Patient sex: M
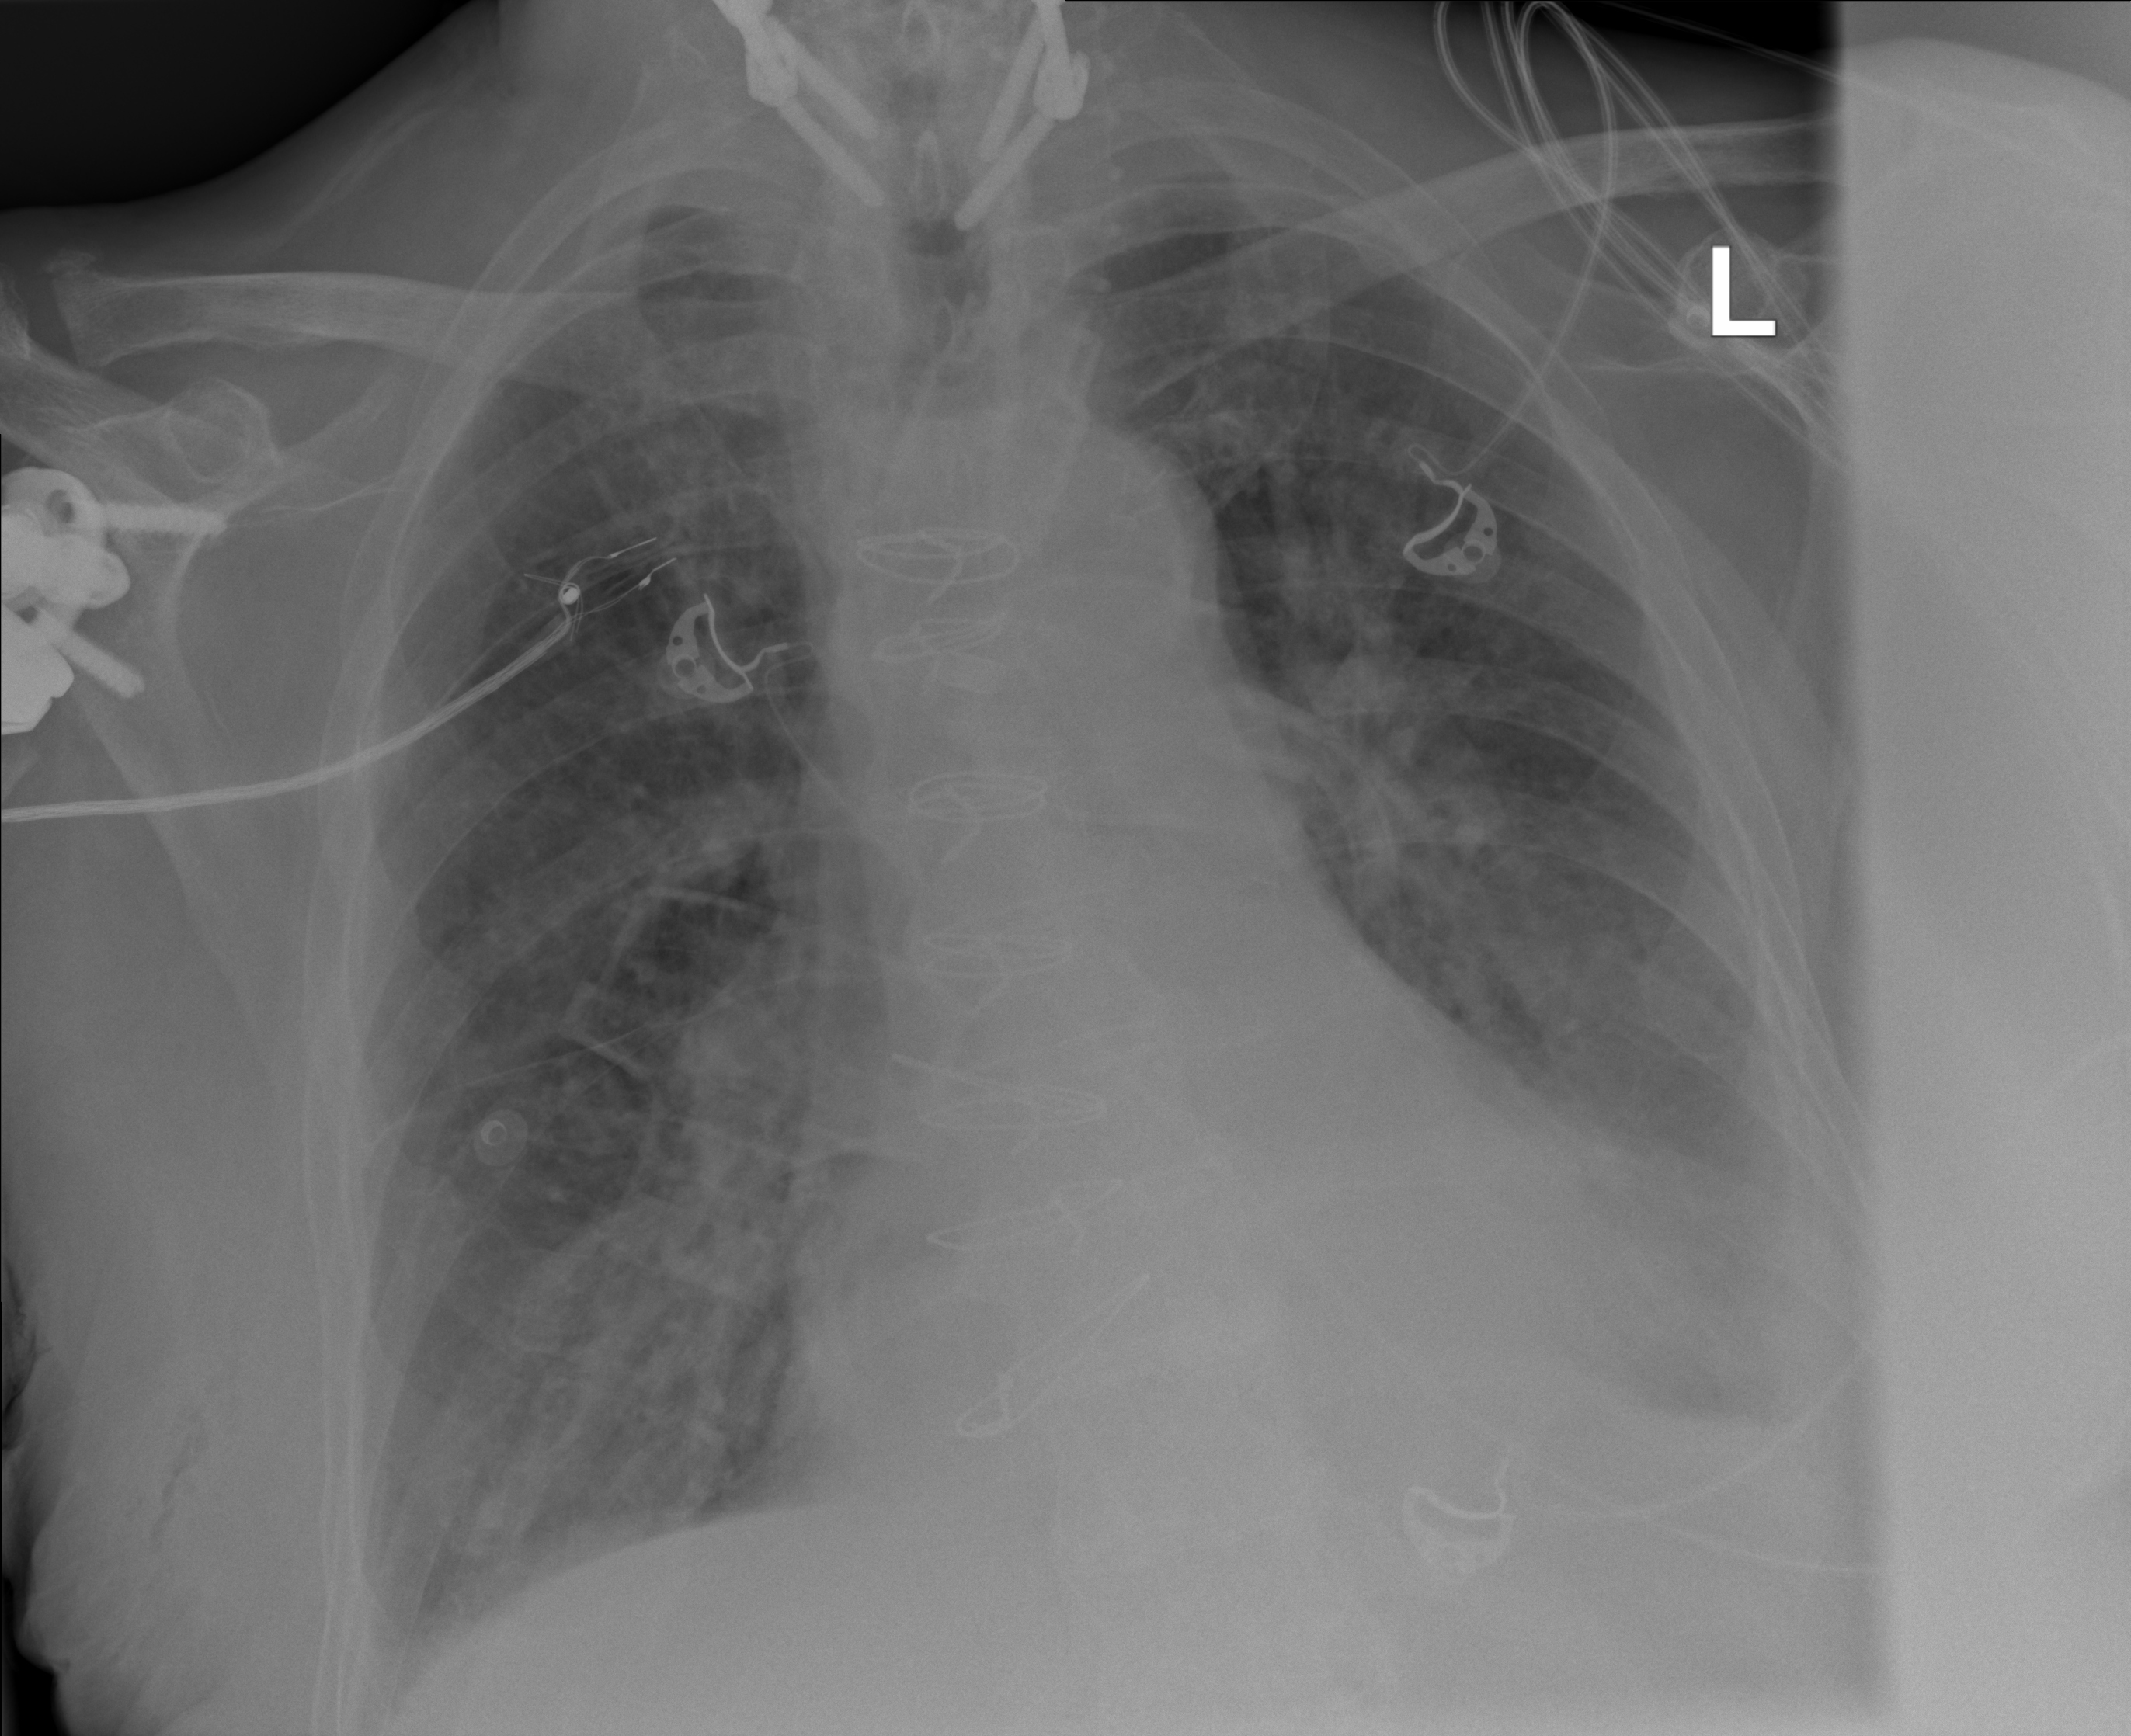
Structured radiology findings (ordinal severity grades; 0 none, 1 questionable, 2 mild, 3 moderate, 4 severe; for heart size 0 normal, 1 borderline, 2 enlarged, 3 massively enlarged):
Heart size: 1
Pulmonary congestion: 0
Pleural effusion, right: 0
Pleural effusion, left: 2
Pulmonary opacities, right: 2
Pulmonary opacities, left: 2
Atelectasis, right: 2
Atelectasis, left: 2